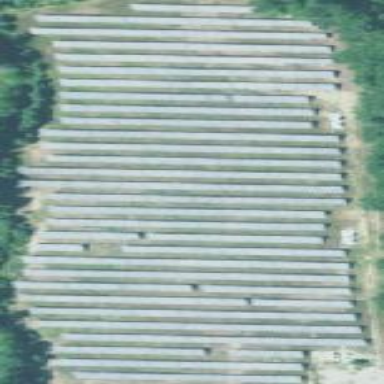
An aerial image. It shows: Solar power generator using photovoltaic method with solar photovoltaic panel types.